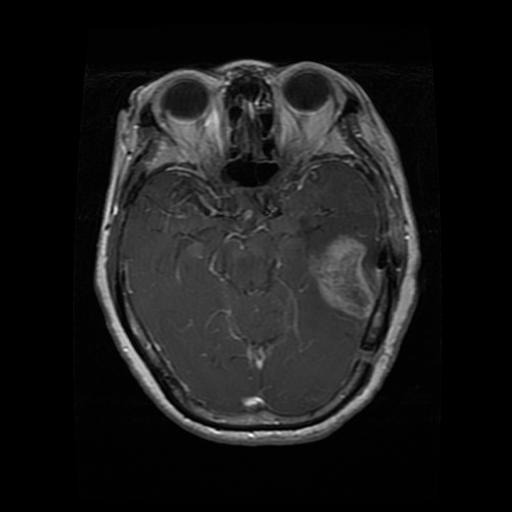
Label: glioma